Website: apple-inc
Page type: customer-info-address
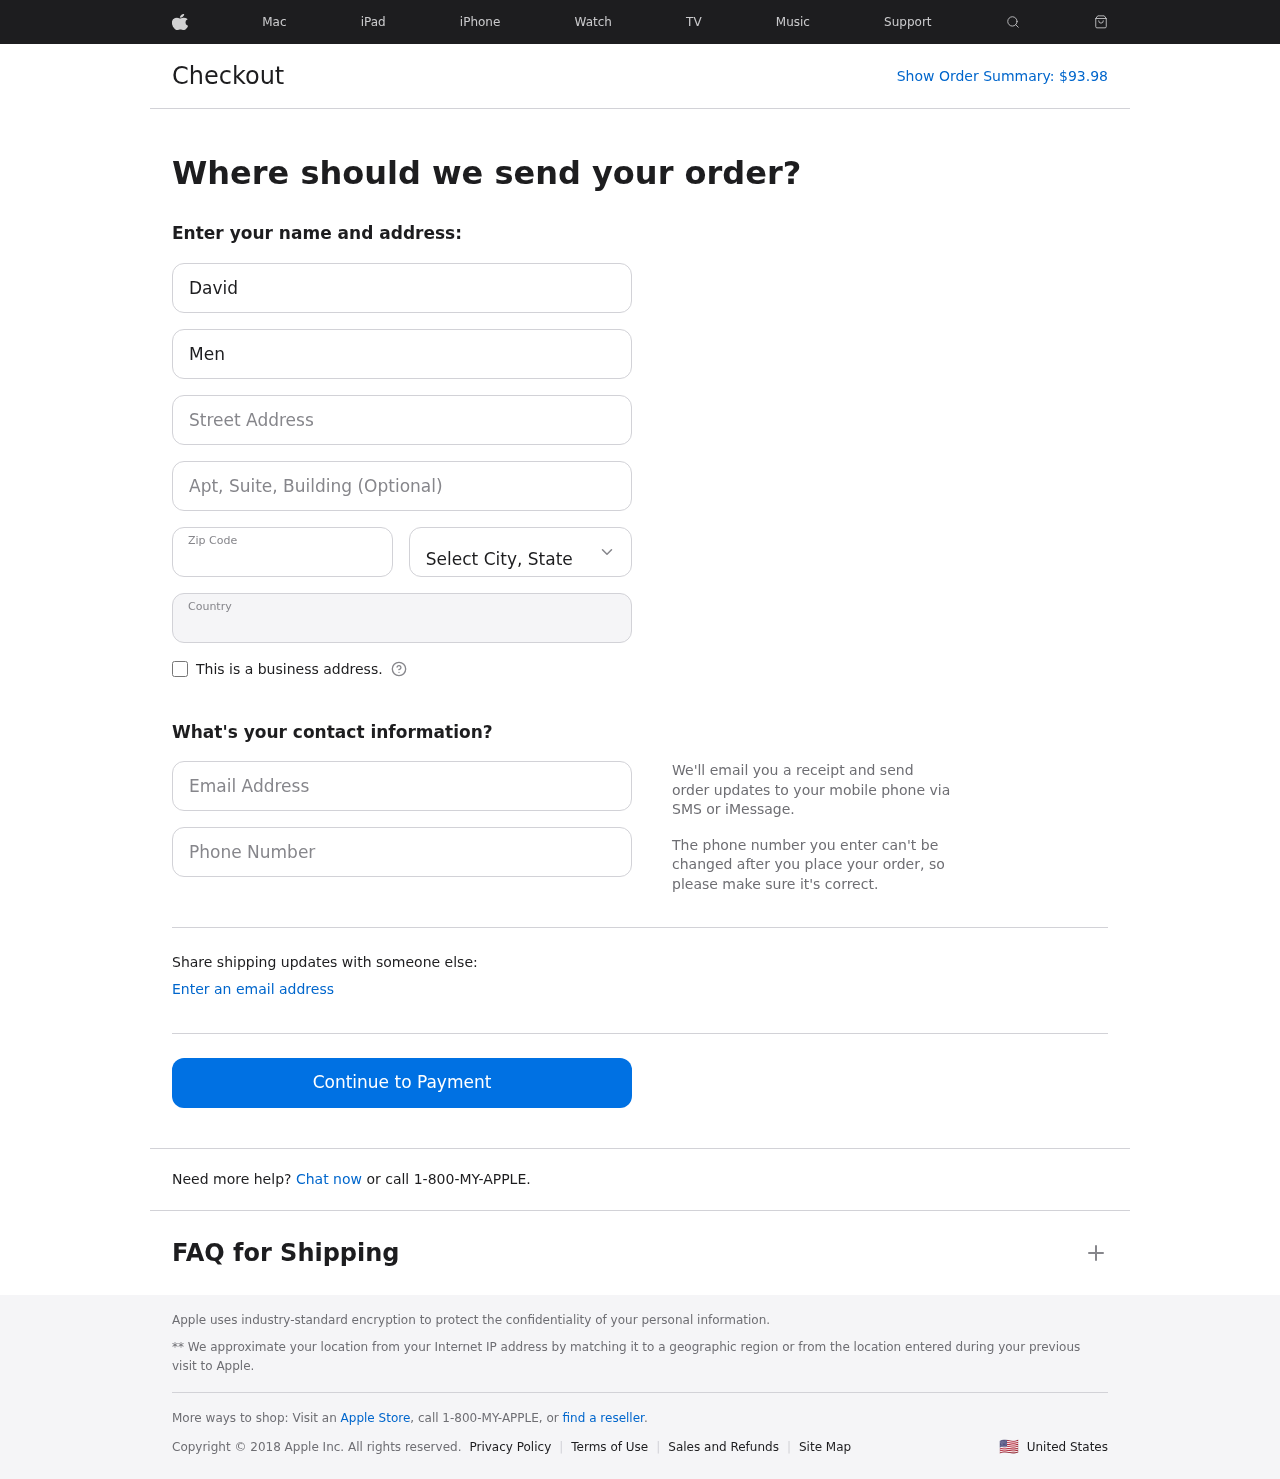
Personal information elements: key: PII_CITY_STATE
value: Lake Wendyport, LA
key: PII_COUNTRY
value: United States
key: PII_EMAIL
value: davidmendez@gmail.com
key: PII_FIRSTNAME
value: David
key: PII_LASTNAME
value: Mendez
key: PII_PHONE
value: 5074469549
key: PII_POSTCODE
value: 95052
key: PII_STREET
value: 287 Julie Wells Suite 257
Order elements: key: ORDER_TOTAL
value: $93.98